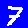
Digit: 7